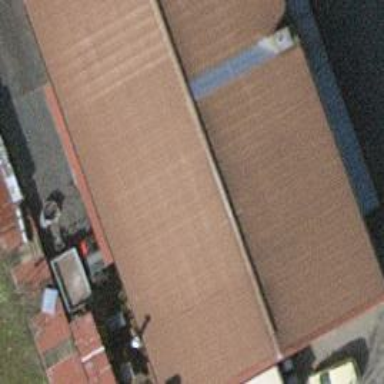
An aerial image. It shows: Commercial building.